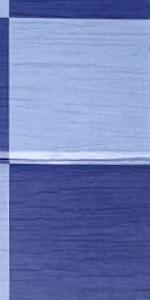
Label: Empty